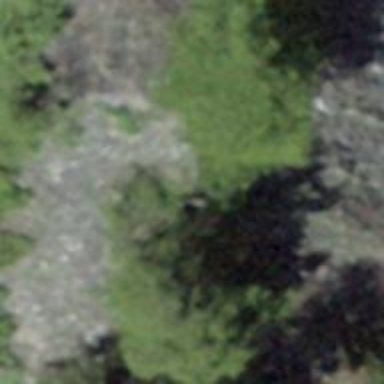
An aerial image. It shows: Natural cliff.